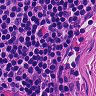
Metastatic tissue present: no